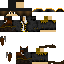
A male human skin with medium skin, wearing brown long hair dressed in a blue hoodie and brown pants, featuring a closed mouth.